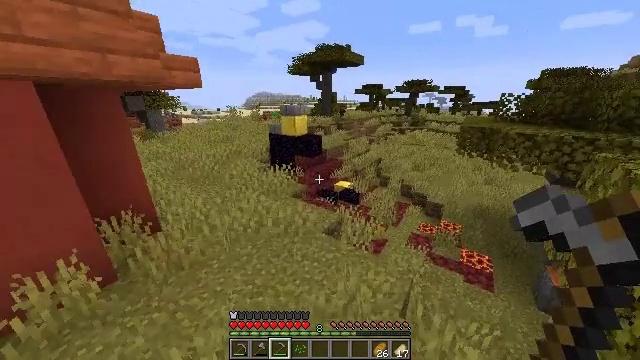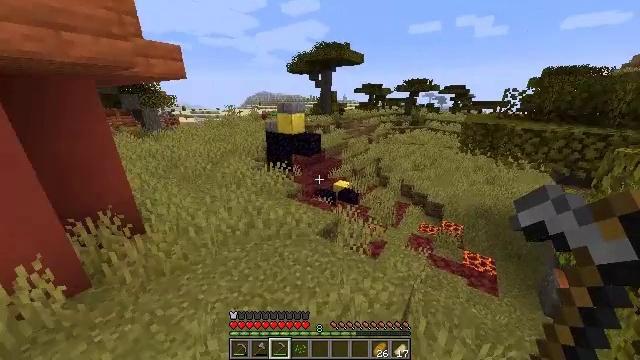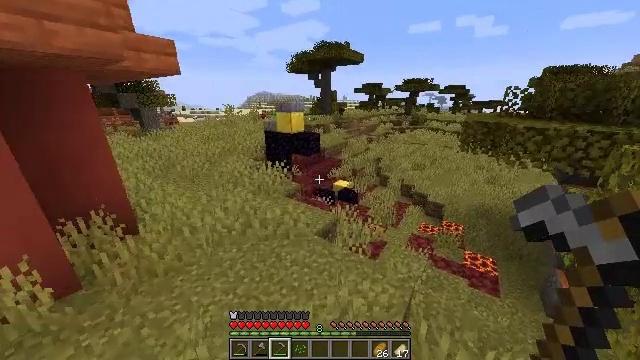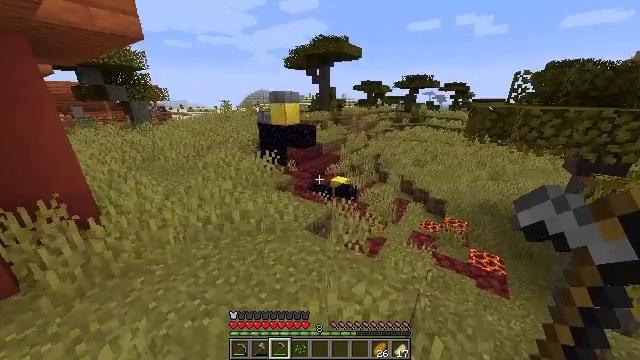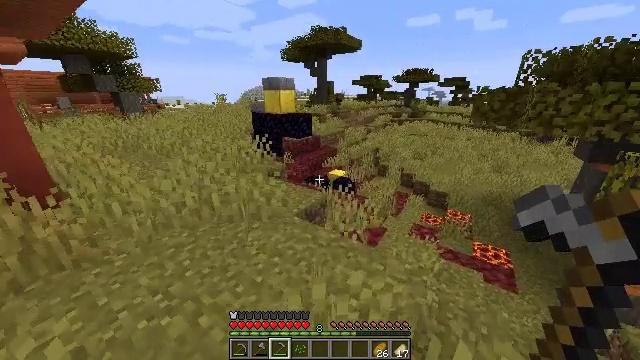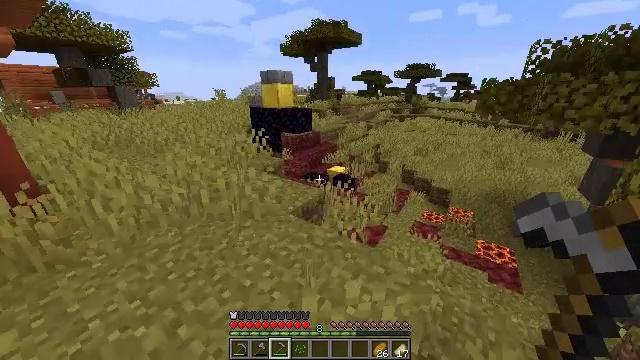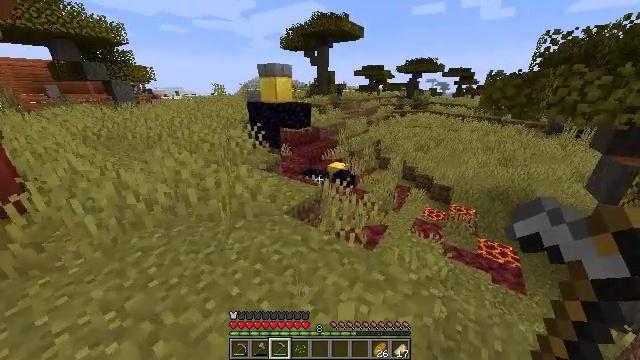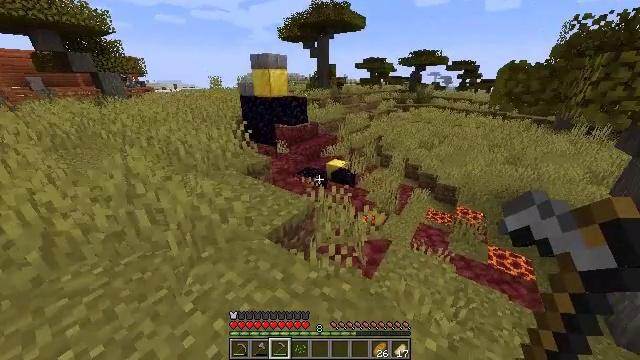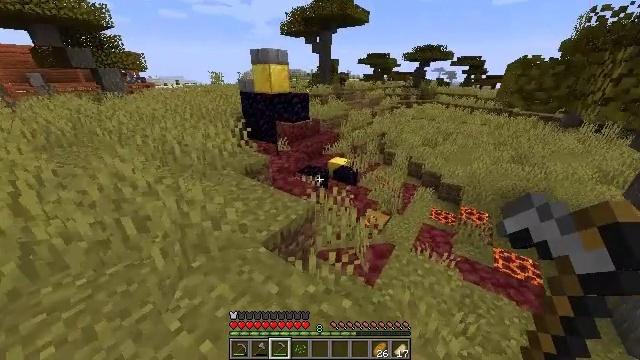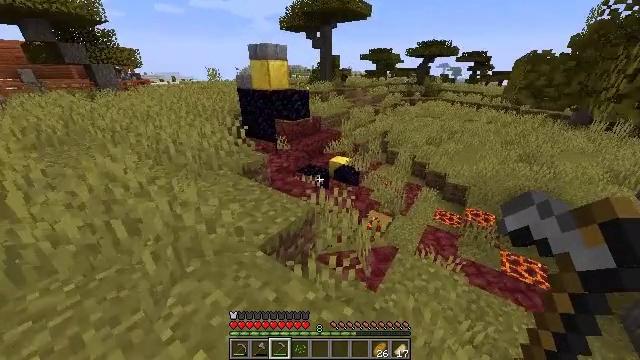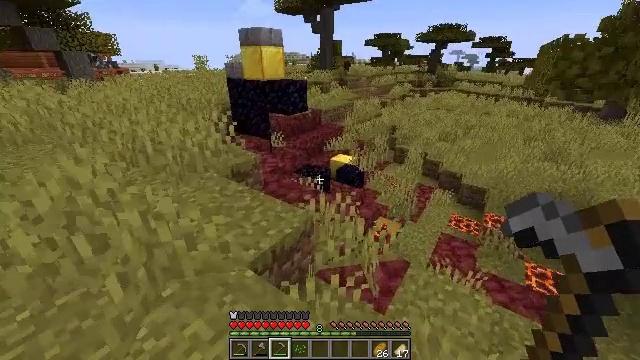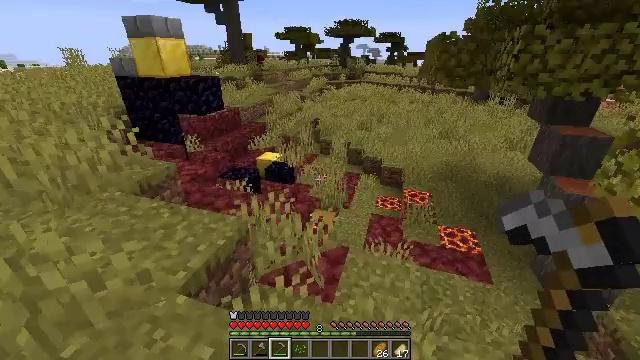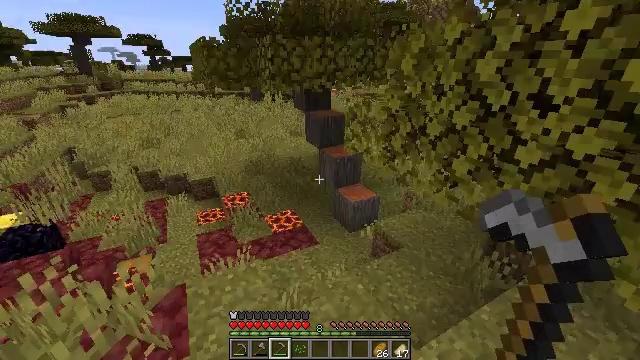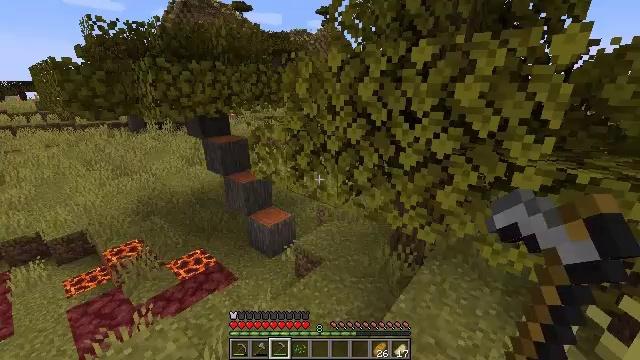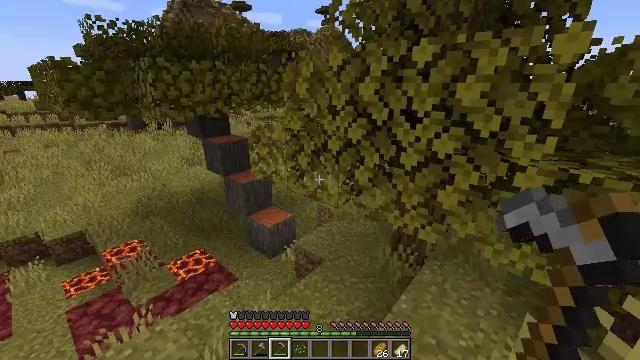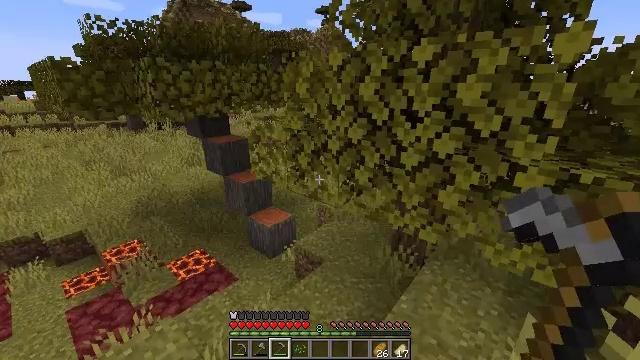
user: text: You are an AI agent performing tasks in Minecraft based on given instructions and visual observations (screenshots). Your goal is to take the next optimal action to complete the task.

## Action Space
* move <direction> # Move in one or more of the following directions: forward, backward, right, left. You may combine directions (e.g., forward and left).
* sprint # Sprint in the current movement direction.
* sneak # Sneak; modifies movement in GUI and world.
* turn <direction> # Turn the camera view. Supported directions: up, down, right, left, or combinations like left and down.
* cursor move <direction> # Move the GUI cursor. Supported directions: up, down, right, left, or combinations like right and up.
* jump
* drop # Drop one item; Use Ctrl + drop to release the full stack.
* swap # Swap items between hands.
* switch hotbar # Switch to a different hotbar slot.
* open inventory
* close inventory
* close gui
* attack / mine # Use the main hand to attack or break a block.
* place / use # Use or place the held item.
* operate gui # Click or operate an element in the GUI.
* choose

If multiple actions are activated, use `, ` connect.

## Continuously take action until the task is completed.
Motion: motion action
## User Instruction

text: Collect a hay block for crafting.
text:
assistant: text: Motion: move forward, sprint, jump
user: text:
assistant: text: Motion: move forward, sprint
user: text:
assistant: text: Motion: move forward, sprint
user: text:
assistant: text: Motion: move forward, sprint
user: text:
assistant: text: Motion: move forward
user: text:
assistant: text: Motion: move forward, turn down
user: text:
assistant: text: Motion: move forward, turn down
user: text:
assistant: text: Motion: no_op
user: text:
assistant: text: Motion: no_op
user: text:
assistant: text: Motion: no_op
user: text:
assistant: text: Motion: turn right
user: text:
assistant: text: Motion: turn right and up
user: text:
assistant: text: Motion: turn right and up
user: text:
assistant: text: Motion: no_op
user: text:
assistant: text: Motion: no_op
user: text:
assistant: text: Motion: no_op
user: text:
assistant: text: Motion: no_op
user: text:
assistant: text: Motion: no_op
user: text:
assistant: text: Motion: sprint
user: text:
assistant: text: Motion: move forward, sprint, turn left and down
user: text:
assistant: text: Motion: move forward, sprint, turn left and down
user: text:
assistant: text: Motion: move forward, sprint, turn left and down
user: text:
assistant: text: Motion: move forward, sprint
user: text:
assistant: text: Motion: move forward, sprint
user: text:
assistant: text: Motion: move forward, sprint
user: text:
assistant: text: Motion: move forward, sprint
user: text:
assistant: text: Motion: move forward, sprint
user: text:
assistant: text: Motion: move forward, sprint
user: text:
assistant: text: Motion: move forward, sprint
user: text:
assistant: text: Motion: move forward, sprint, turn left